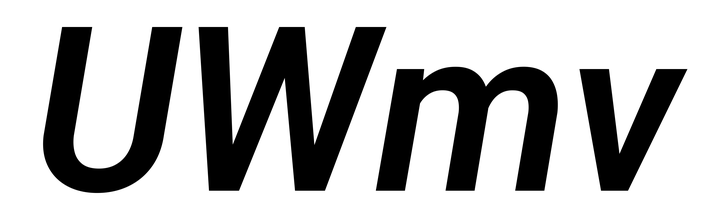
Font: Roboto-Italic_SemiBold_Italic